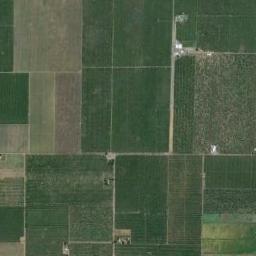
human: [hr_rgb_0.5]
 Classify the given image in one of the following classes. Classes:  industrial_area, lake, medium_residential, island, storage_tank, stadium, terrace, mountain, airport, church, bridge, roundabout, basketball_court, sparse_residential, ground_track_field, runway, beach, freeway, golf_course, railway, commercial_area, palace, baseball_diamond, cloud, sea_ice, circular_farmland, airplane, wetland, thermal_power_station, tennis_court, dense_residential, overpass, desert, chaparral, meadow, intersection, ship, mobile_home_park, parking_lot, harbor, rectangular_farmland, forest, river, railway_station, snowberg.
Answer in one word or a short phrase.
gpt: rectangular_farmland